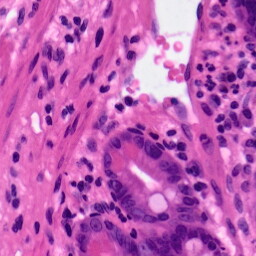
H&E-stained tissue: Pancreatic